Question: I am using iball 3.5G connect(ver 3.1.0).
Here is my code :
'''
private void button1_Click(object sender, EventArgs e)
{
SerialPort sp = new SerialPort("COM6",115200);
sp.Parity = Parity.None;
sp.DataBits = 8;
sp.StopBits = StopBits.One;
sp.Handshake = Handshake.RequestToSendXOnXOff;
sp.DtrEnable = true;
sp.RtsEnable = true;
sp.NewLine = Environment.NewLine;
sp.Encoding.Equals("iso-8859-1");
sp.Open();
sp.Write("AT" + System.Environment.NewLine);
Thread.Sleep(3000);
sp.WriteLine("AT+CMGF=1" + System.Environment.NewLine);
Thread.Sleep(3000);
sp.WriteLine("AT+CMGL="ALL"
" + System.Environment.NewLine);
Thread.Sleep(3000);
MessageBox.Show(sp.ReadExisting().ToString());
}
'''
but it shows:

I tried many different code variations. Please give me a solution..
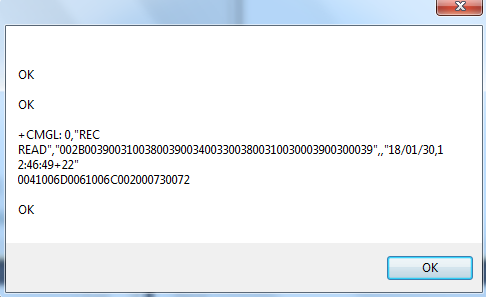
Answer: So it looks like you've done everything correctly, you set the mode to text and sent the AT+CMGL="ALL" to get messages. It looks to me like your code is actually working correctly. The modem is giving you a response, it is just not formatted as text. It looks to be like either a binary message or a control message from the network. Not all SMS messages can be shown as text! Can you try sending the modem a simple text message from your phone like "Test 123" and see what you get from At+CMGL.